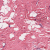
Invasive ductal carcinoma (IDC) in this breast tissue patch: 0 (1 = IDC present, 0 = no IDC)